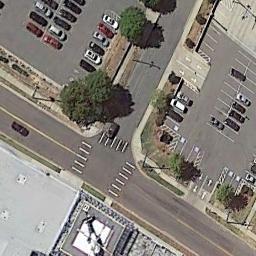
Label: intersection